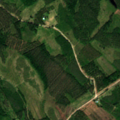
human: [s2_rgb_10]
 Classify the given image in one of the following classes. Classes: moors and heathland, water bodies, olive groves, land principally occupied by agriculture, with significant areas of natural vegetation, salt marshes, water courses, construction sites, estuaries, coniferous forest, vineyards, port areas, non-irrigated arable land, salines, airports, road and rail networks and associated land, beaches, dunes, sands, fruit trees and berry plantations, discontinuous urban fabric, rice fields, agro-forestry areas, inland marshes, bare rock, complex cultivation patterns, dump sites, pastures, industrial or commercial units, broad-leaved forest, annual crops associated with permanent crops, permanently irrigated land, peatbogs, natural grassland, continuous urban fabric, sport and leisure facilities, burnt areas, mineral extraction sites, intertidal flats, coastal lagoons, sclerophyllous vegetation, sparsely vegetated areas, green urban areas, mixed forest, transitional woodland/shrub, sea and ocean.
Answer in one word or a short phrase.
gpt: coniferous forest, mixed forest, transitional woodland/shrub